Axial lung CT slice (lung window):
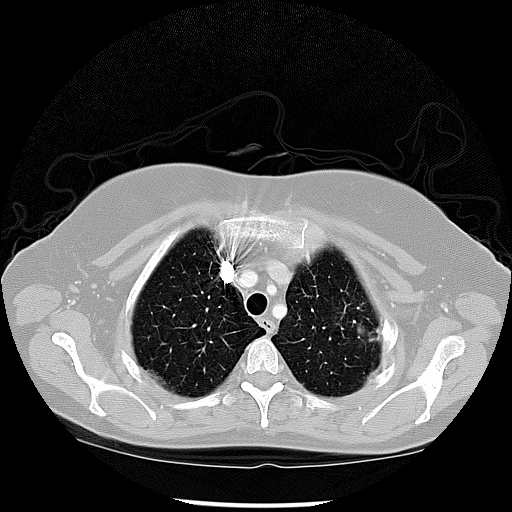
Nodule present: yes
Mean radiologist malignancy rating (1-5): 4